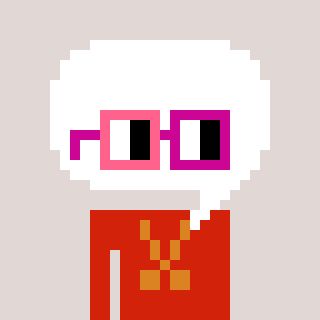
a pixel art character with square pink and red glasses, a speech bubble-shaped head and a red-colored body on a warm background